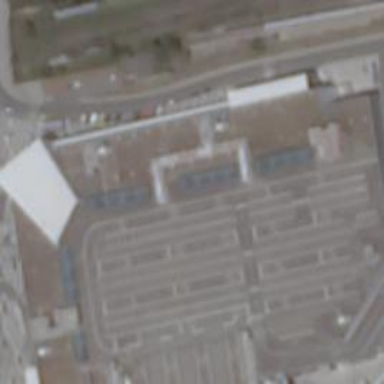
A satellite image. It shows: Rooftop parking area.